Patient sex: F
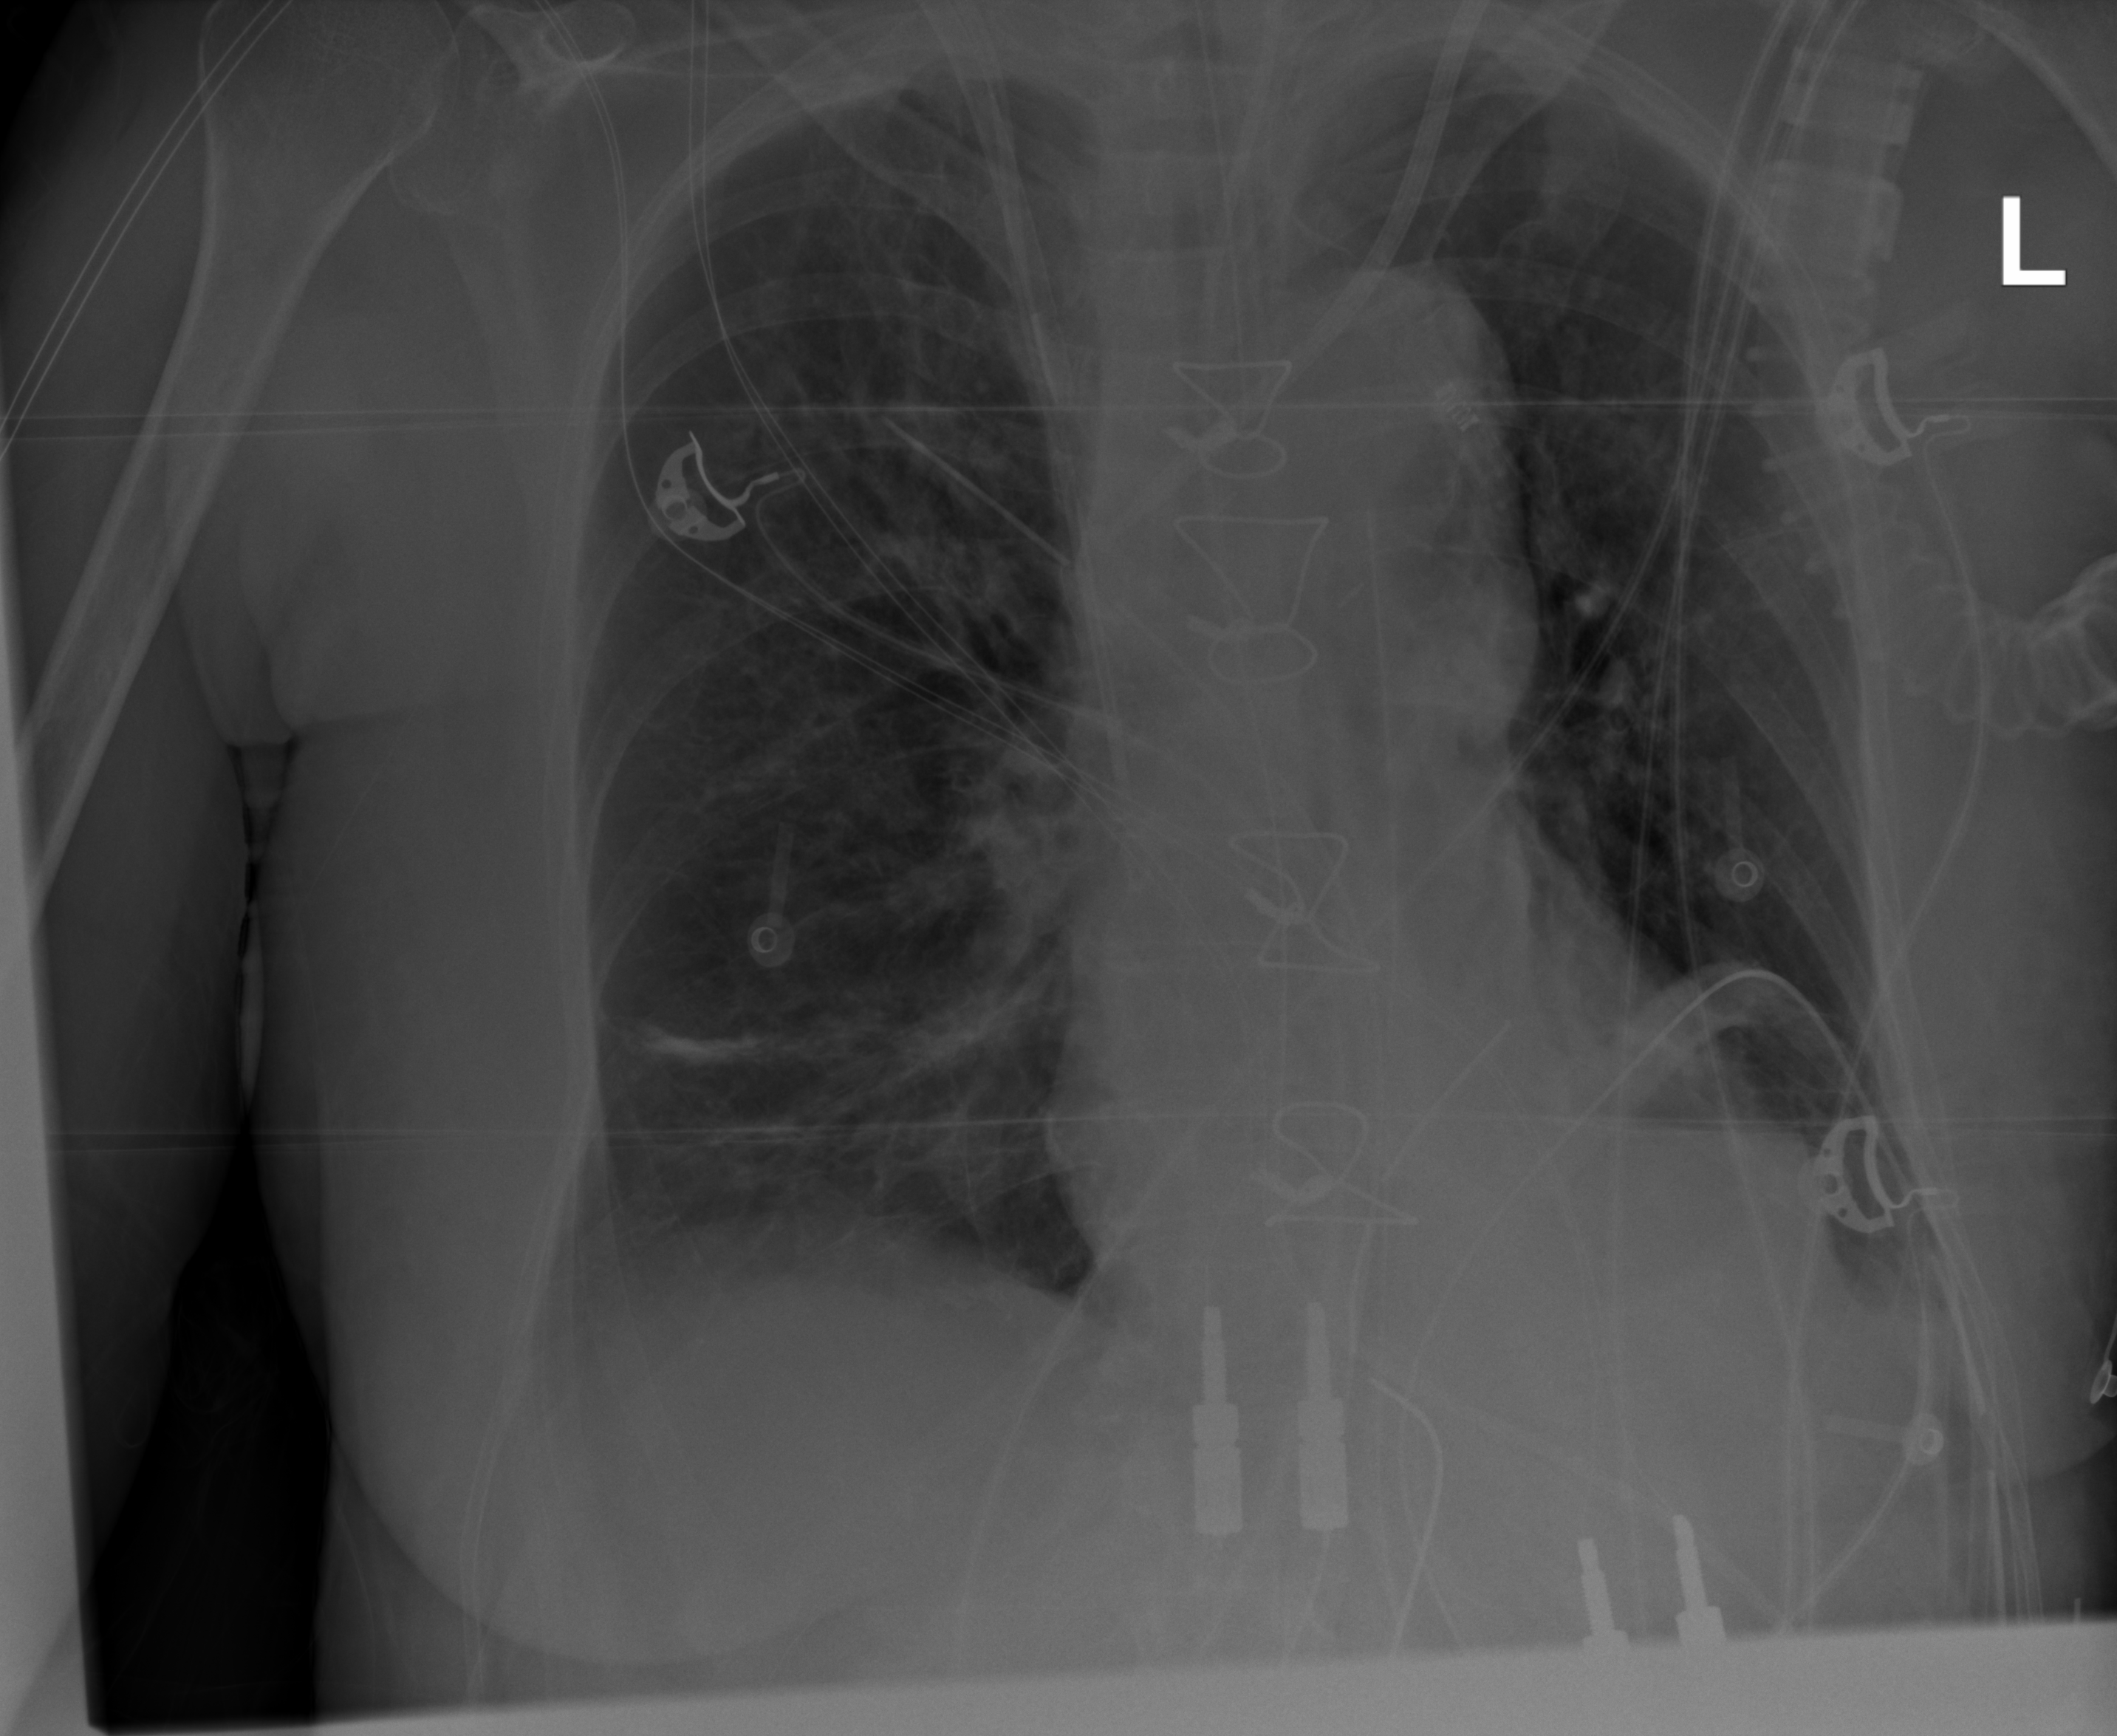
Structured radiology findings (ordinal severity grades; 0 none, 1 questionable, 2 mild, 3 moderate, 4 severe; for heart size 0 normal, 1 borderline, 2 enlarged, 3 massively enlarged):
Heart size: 0
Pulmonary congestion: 0
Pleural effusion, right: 2
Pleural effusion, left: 2
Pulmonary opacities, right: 0
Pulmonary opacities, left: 0
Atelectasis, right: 2
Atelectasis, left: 2